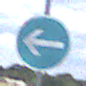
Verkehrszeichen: VorgeschriebeneFahrtrichtungHierLinks
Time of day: Midday
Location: Outdoor (Nature)
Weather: PartlyCloudy
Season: NotSpecified
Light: Natural